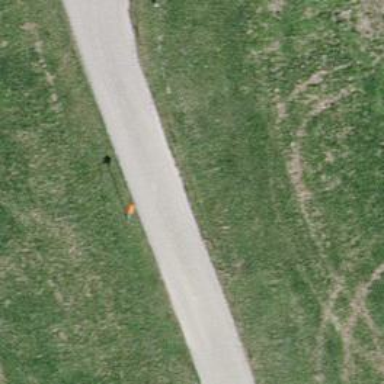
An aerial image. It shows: Aerial marker for pipeline.